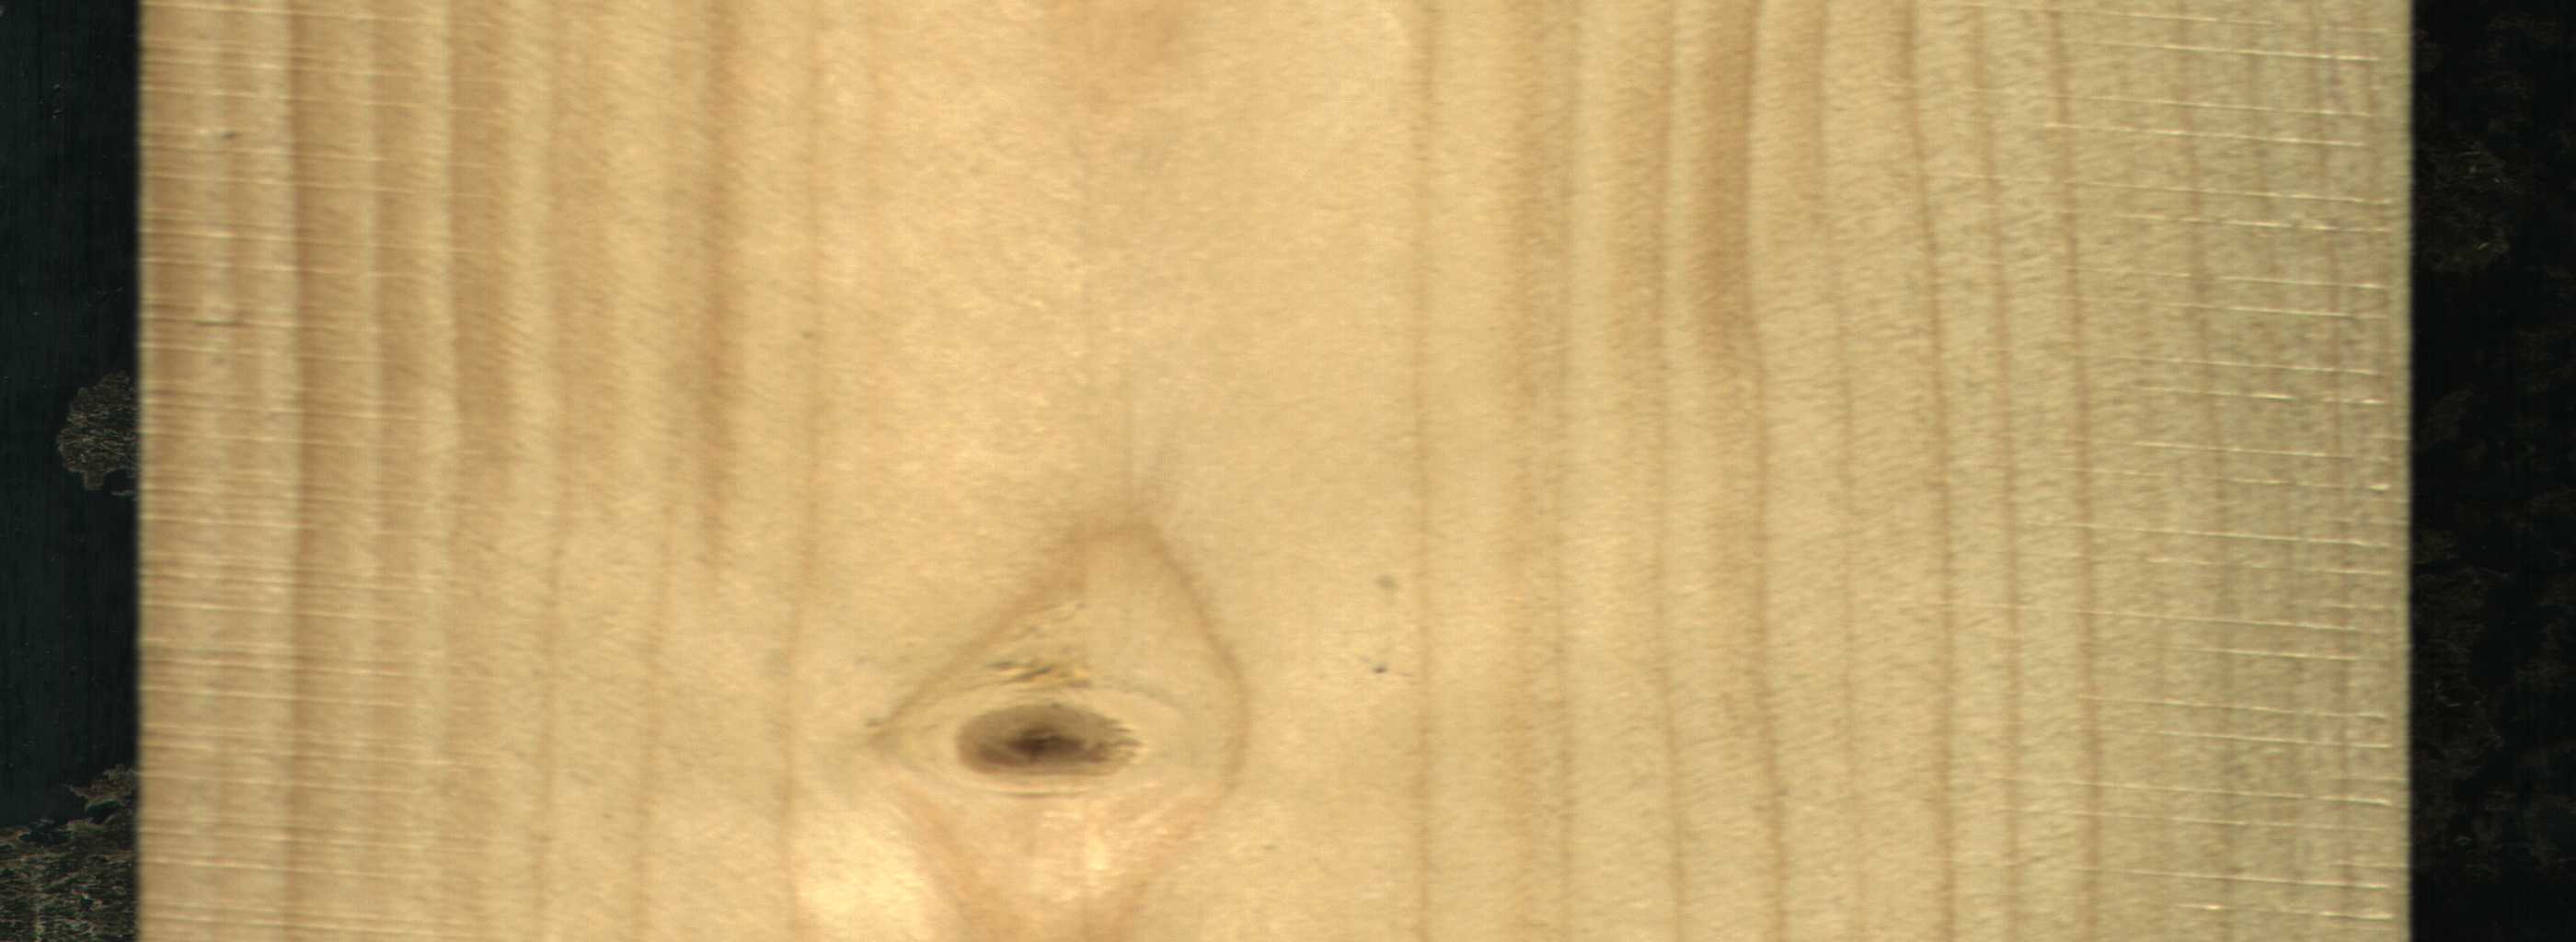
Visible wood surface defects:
Live_Knot